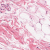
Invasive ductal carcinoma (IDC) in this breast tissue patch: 0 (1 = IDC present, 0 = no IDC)